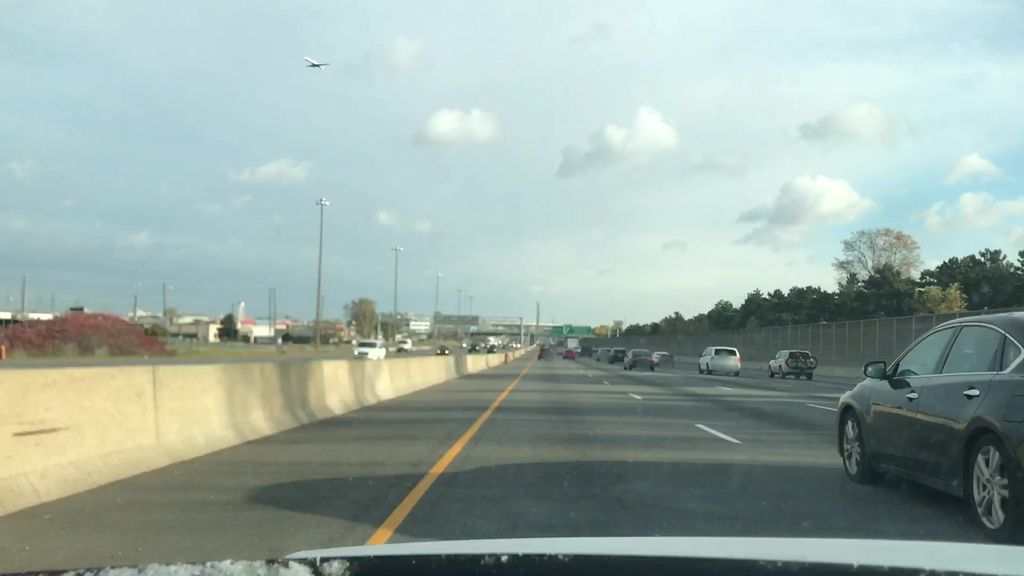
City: toronto